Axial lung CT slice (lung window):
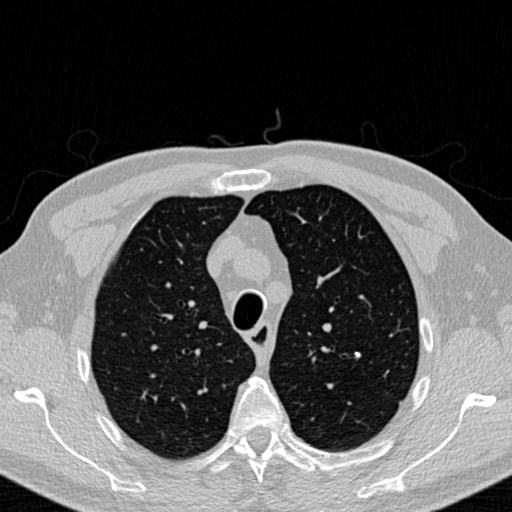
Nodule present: yes
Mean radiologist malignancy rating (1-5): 1